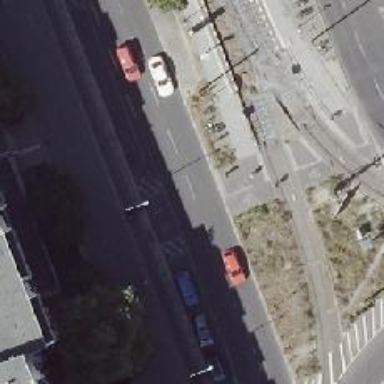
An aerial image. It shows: Unmarked road crossing.